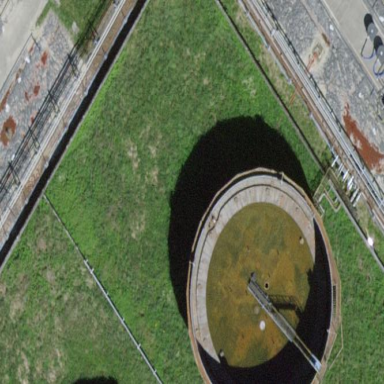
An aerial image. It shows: Storage tank that is man-made.